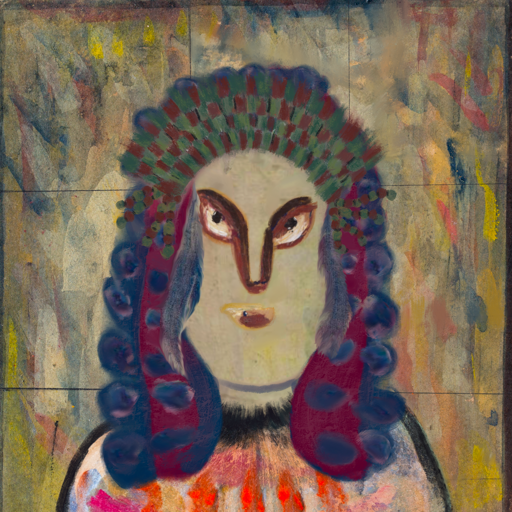
Background: GypsyMother, Head And Neck Front: Hill_Girl, Face Front: After_Raid, Bust: Childish, Hair Front: Hill_Girl, Head Accessory: After_Raid_Crown, Second Necklace: Blank, Necklace: Blank, Baby: Blank